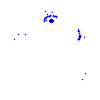
Particle: electron